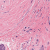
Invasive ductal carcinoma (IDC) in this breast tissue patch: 0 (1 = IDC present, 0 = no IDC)